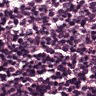
Metastatic tissue present: no